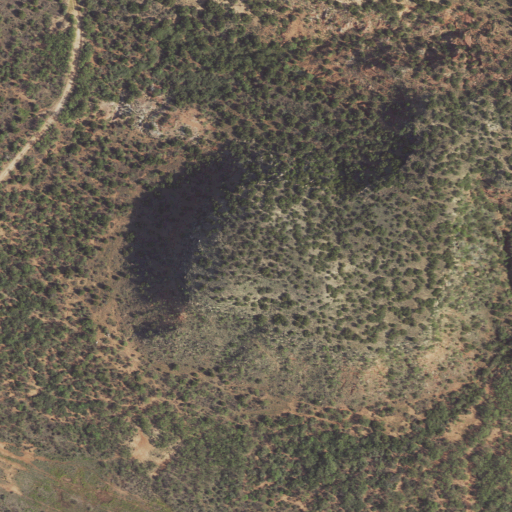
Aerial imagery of mountain in Texas named Dead Indian Mountain containing shrub and evergreen forest